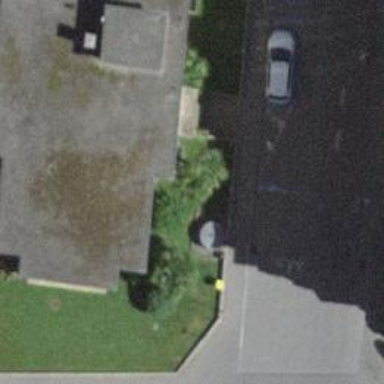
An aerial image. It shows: Post box.